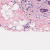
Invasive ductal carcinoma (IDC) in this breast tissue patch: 0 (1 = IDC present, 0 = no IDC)